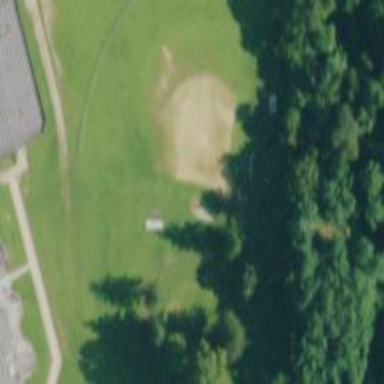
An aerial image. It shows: Baseball pitch for leisure land.